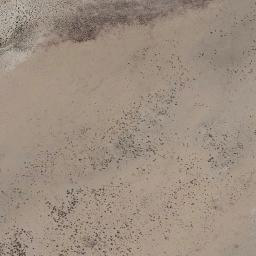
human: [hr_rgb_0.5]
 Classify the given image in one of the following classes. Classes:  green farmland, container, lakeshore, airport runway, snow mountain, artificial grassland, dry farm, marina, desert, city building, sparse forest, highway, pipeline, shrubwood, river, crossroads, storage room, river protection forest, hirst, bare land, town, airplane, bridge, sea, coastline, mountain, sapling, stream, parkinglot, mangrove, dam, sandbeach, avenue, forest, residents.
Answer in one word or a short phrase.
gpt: bare land